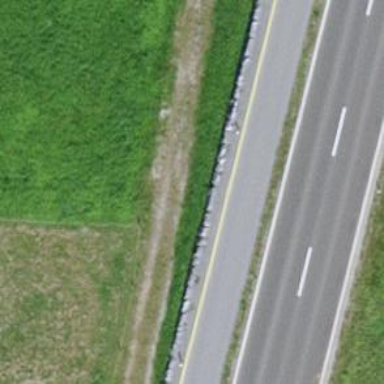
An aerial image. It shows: Asphalt cycleway.